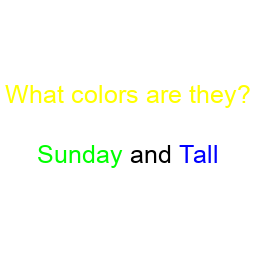
Color: lime, blue
Background color: white
Question text color: yellow